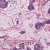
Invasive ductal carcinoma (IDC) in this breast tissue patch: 1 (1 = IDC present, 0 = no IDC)